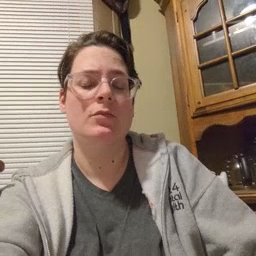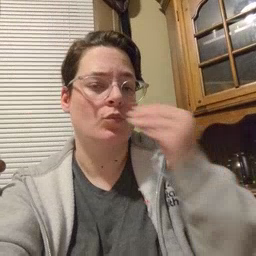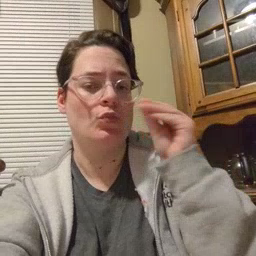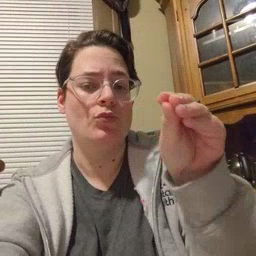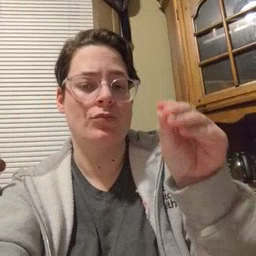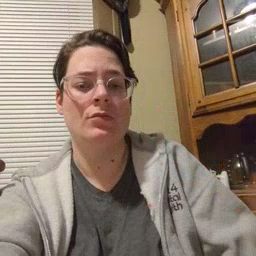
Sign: kiss